Question: Hi I have been learning php from this book <URL> and gotten to the part where I have to work with mysqli api for databases.After writing a connection function and running the script I get this error:

This is my code:
'''
function dbConnect($usertype , $connectionType = 'mysqli'){
$host = 'localhost';
$db = 'phpsols';
if($usertype == 'read'){
$user = 'psread';
$pwd = 'Aleczandru1989';
}elseif($usertype == 'write'){
$user = 'aleczandru';
$pwd = 'Aleczandru1989';
}else{
exit('Unrecognized type');
}
if($connectionType == 'mysqli'){
return new mysqli($host , $user , $pwd , $db) or die ('Cannot open database');
}else{
try{
return new PDO("mysql:host=$host;dbname=$db", $user, $pwd);
} catch (PDOException $e){
echo 'Cannot connect to database';
exit;
}
}
}
$conn = dbConnect('read');
$sql = 'SELECT * FROM images';
$result = $conn->query($sql) or die(mysqli_error()); //Line 5
$numRows = $result->num_rows;
'''
Line 5 in this case refers to $result = $conn->query($sql) or die(mysqli_error());.
What Am I doing wrong here?
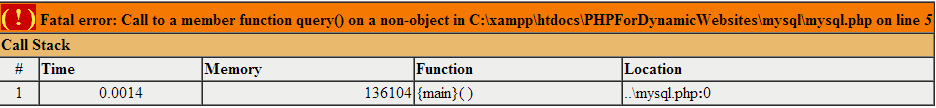
Answer: The $conn object you are attempting to create with dbConnect('read'); fails. If you would do a var_dump($conn); it probably shows it is not what you aspect it to be. The error is actually describing what is wrong. You try to access the query function with '->query(..' on $conn. But $conn has to be an object reference that actually has the query function. The points where this object will be created are:
'''
return new mysqli($host , $user , $pwd , $db)
'''
and
'''
return new PDO("mysql:host=$host;dbname=$db", $user, $pwd);
'''
Since you are showing a different error then
'''
or die ('Cannot open database');
'''
My guess it is actually gong wrong at
'''
return new PDO("mysql:host=$host;dbname=$db", $user, $pwd);
'''
And you will catch the exception. But the echo statement is not visible anymore due to the fatal error. You will have to do some debugging there!
I have no experience with PDO, but construction of the object seems ok. (but can this help you out: <URL> ?